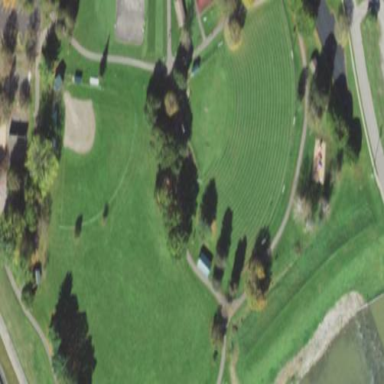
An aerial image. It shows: Baseball pitch for leisure and sports activities.